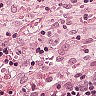
Metastatic tissue present: no